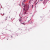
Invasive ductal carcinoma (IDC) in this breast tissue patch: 0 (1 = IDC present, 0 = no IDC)